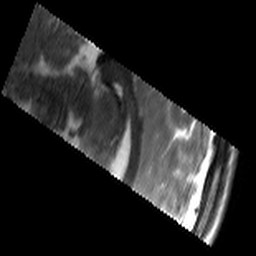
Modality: T2w
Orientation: sagittal
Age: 22
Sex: male
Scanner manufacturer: siemens
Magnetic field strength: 3 T
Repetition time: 8.02 s
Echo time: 0.08 s